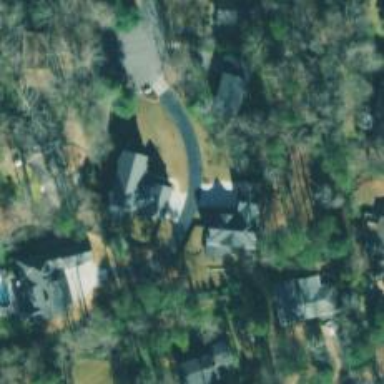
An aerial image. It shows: Driveway.